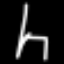
Label: chair